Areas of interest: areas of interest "Shandong Kaide Water Service Technology Co., Ltd."
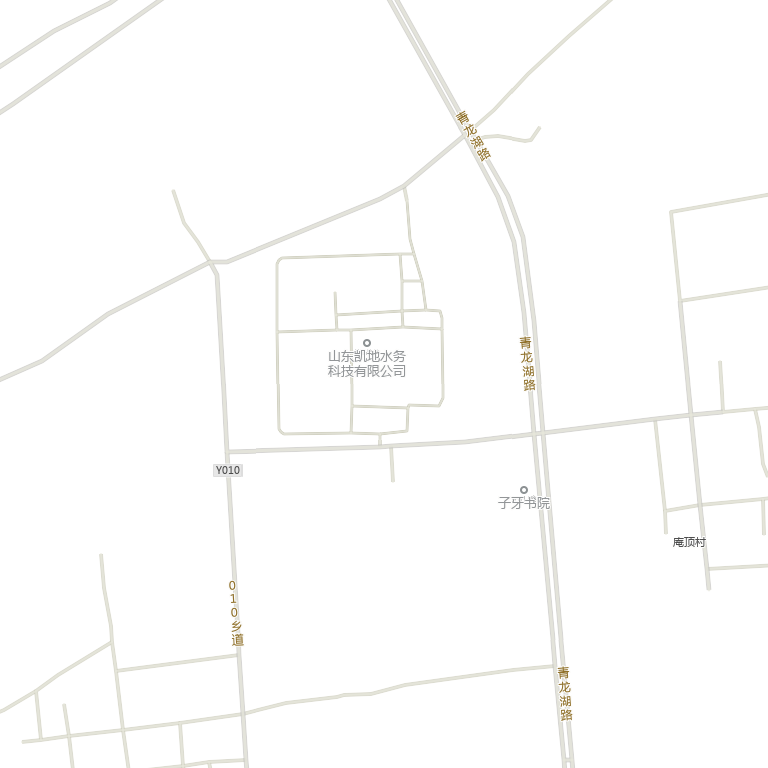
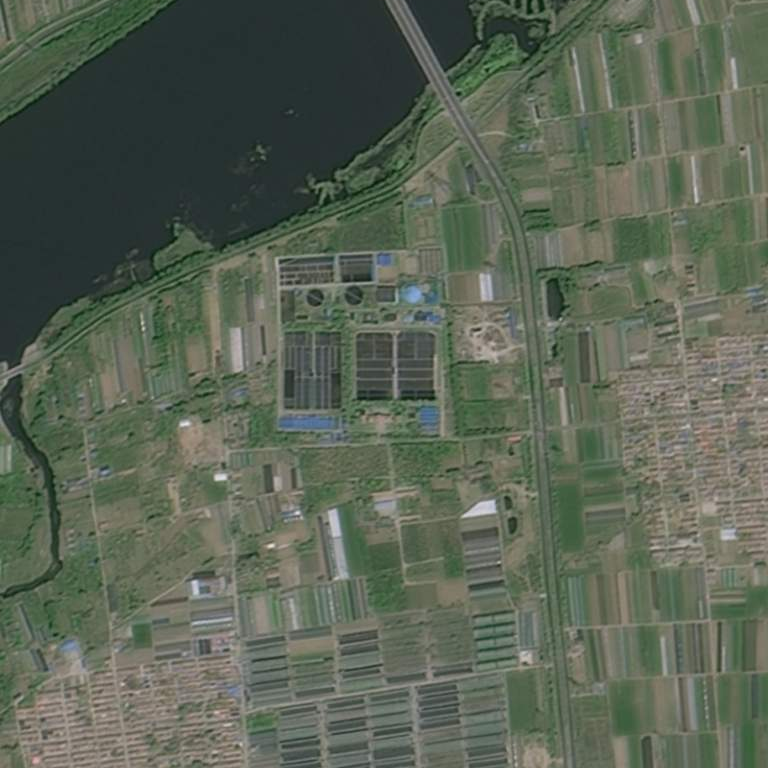